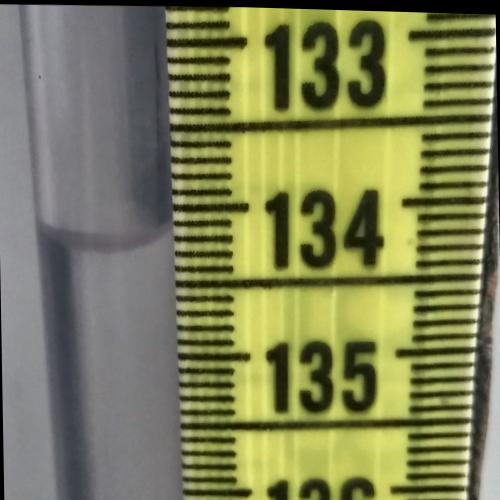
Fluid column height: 134.2 cm